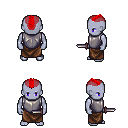
a pixel art fantasy rpg character, male body template, dark elf, purple skin, steel chest armor, robe skirt, red short mohawk hairstyle, dagger, four views (front, back, left, right), 2x2 character sprite sheet, small pixel art, hard edges, no anti-aliasing